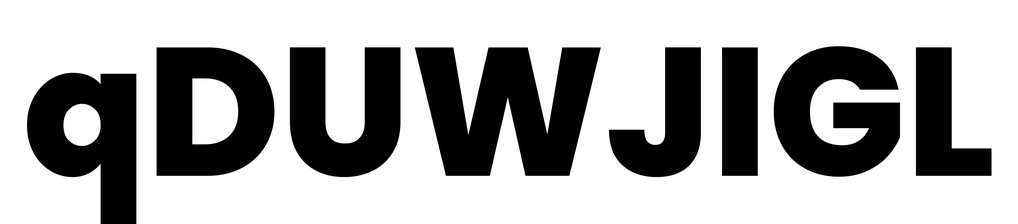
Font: Poppins-ExtraBold